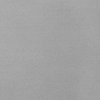
Atmospheric dust classification: dusty